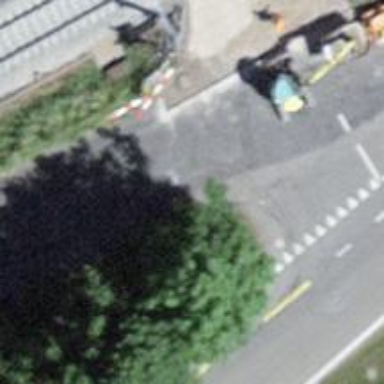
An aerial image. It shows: Lift gate barrier.